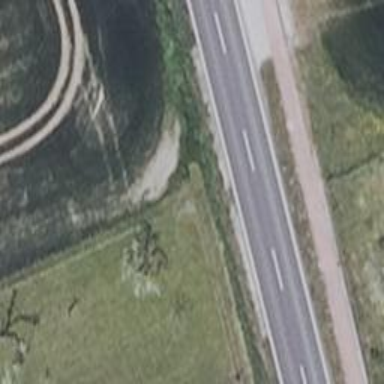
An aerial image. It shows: Asphalt road classified as primary highway.